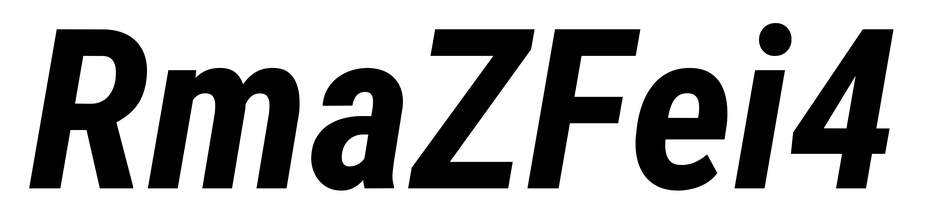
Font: Roboto-Italic_Condensed_Bold_Italic